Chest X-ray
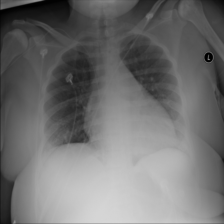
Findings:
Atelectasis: negative
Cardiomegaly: negative
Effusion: negative
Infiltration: negative
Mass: negative
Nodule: negative
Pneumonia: negative
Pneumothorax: negative
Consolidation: negative
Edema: negative
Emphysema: negative
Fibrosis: negative
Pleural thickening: negative
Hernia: negative